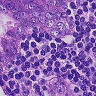
Metastatic tissue present: yes